Fundus camera: zeiss
Shooting center: midpoint
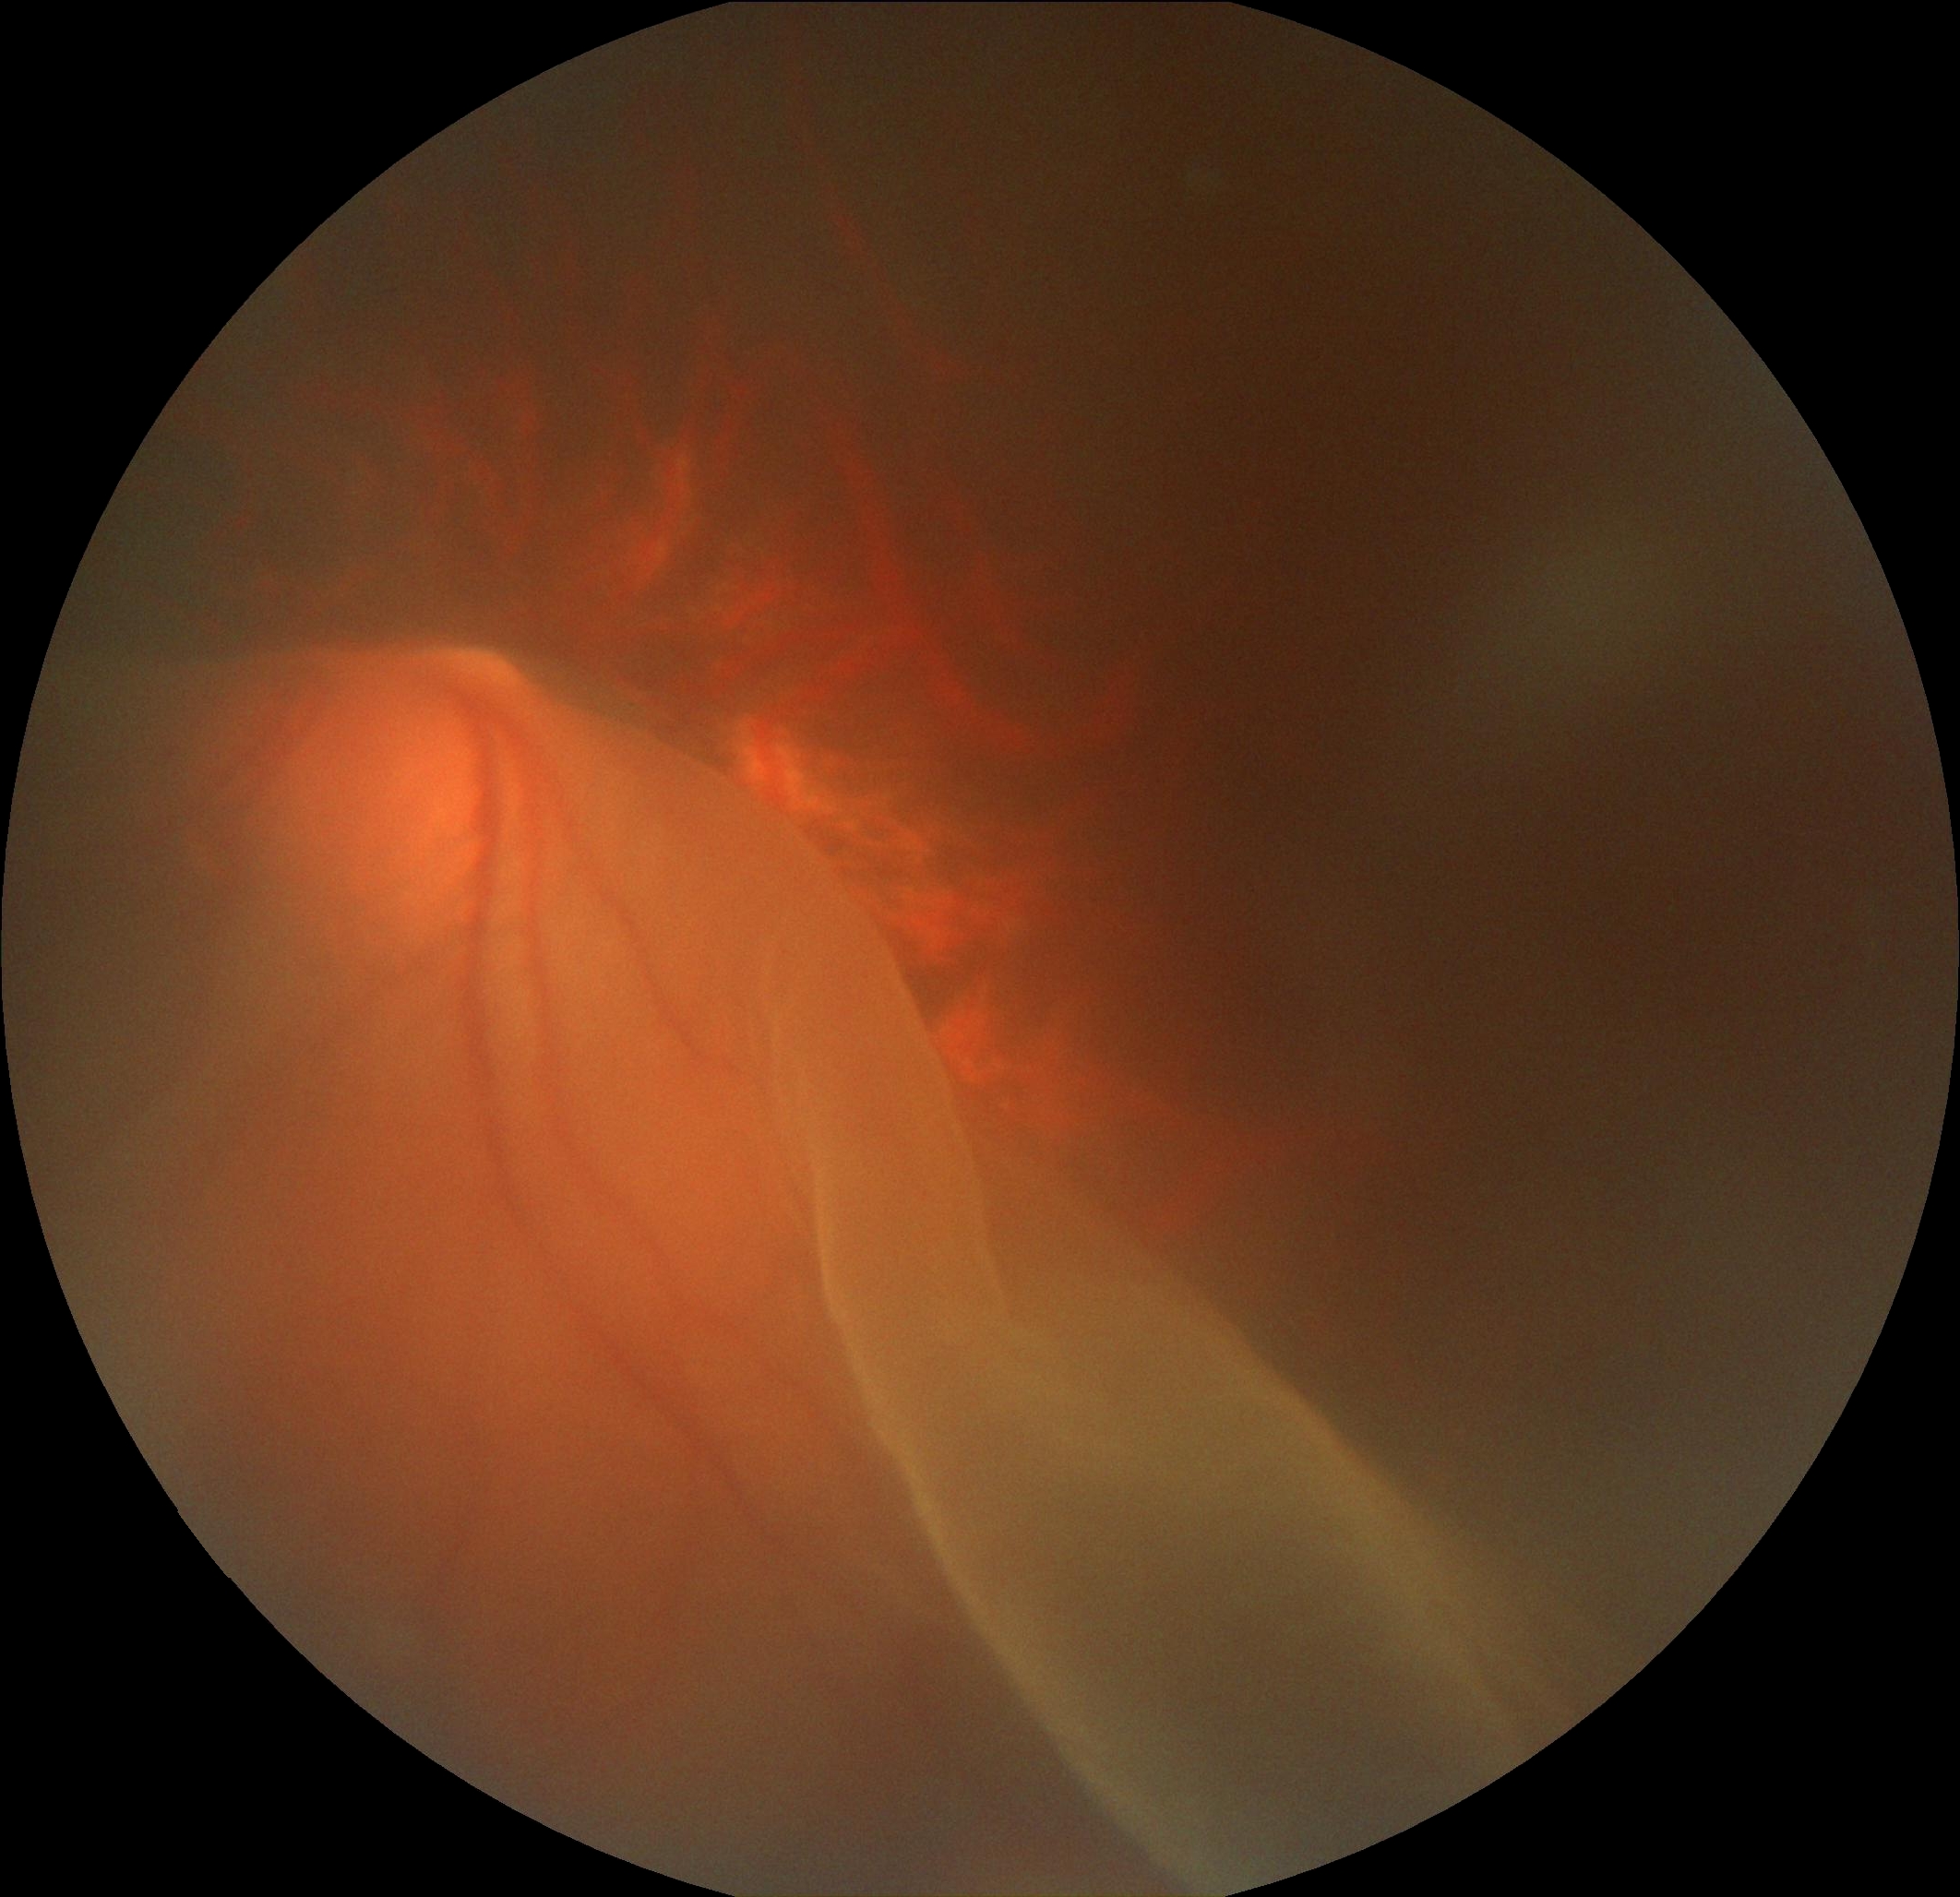
Pathologic myopia: yes
Patchy retinal atrophy: absent
Retinal detachment: present